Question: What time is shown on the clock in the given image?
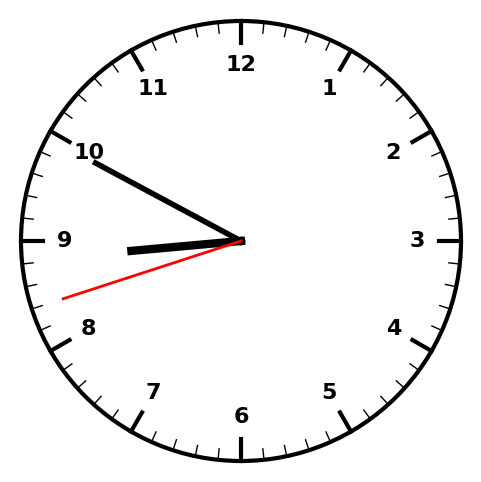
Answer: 08:49:42